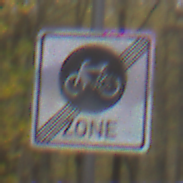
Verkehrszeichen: EndeFahrradzone
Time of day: MorningAfternoon
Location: Outdoor (Nature)
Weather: Overcast
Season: Autumn
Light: Natural